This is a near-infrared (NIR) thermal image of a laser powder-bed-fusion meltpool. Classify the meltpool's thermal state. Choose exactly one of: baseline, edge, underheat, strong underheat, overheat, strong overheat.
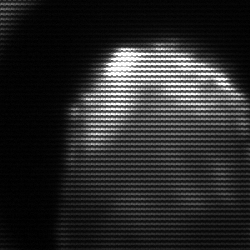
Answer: strong underheat